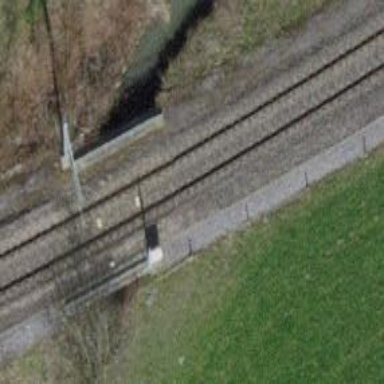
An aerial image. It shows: Railway bridge with electrified contact line. There is one track on the bridge.